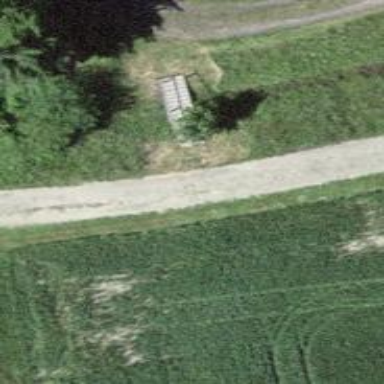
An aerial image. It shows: Track road with bridge.